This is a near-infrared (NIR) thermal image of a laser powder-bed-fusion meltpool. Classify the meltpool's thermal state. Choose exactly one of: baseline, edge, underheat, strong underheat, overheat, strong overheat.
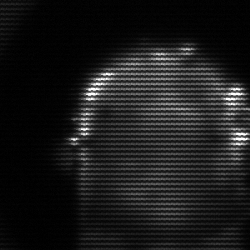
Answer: baseline